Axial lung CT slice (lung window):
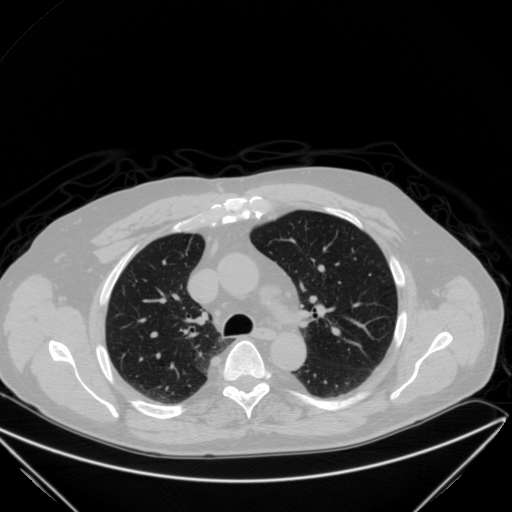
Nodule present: no